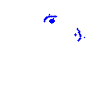
Particle: electron